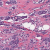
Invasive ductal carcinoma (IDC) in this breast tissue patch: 1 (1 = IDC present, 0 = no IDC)